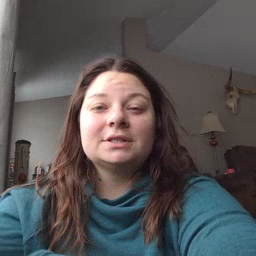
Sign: first